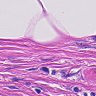
Metastatic tissue present: no